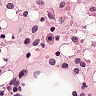
Metastatic tissue present: no